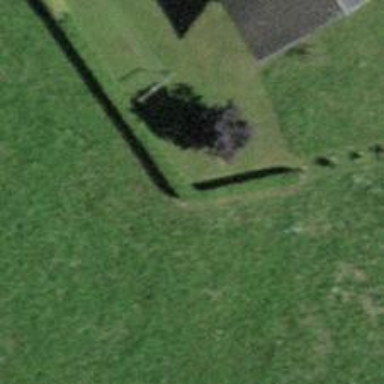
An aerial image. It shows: Hedge acting as barrier.